Interaction volume radius: 5 \u00c5
Interaction volume height: 15 \u00c5
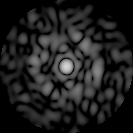
Disorder parameter: 0.829